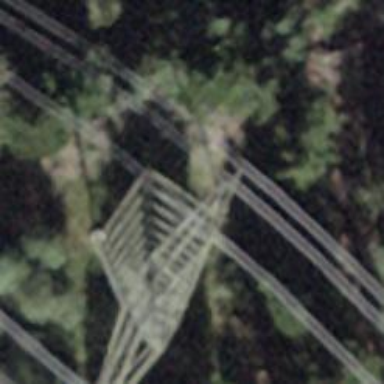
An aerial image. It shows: Power tower.